Interaction volume radius: 10 \u00c5
Interaction volume height: 25 \u00c5
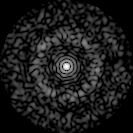
Disorder parameter: 0.8313